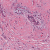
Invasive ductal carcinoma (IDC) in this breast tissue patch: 1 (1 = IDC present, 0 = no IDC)